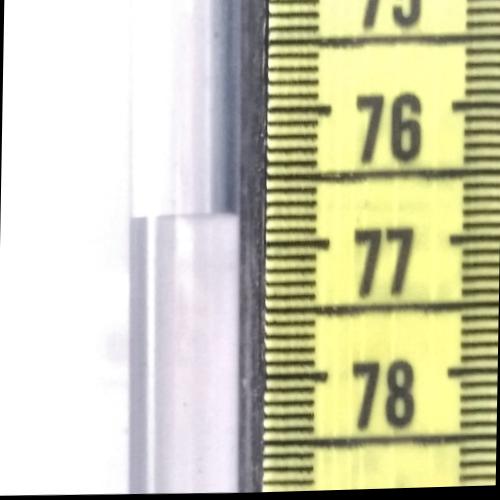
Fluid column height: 76.8 cm